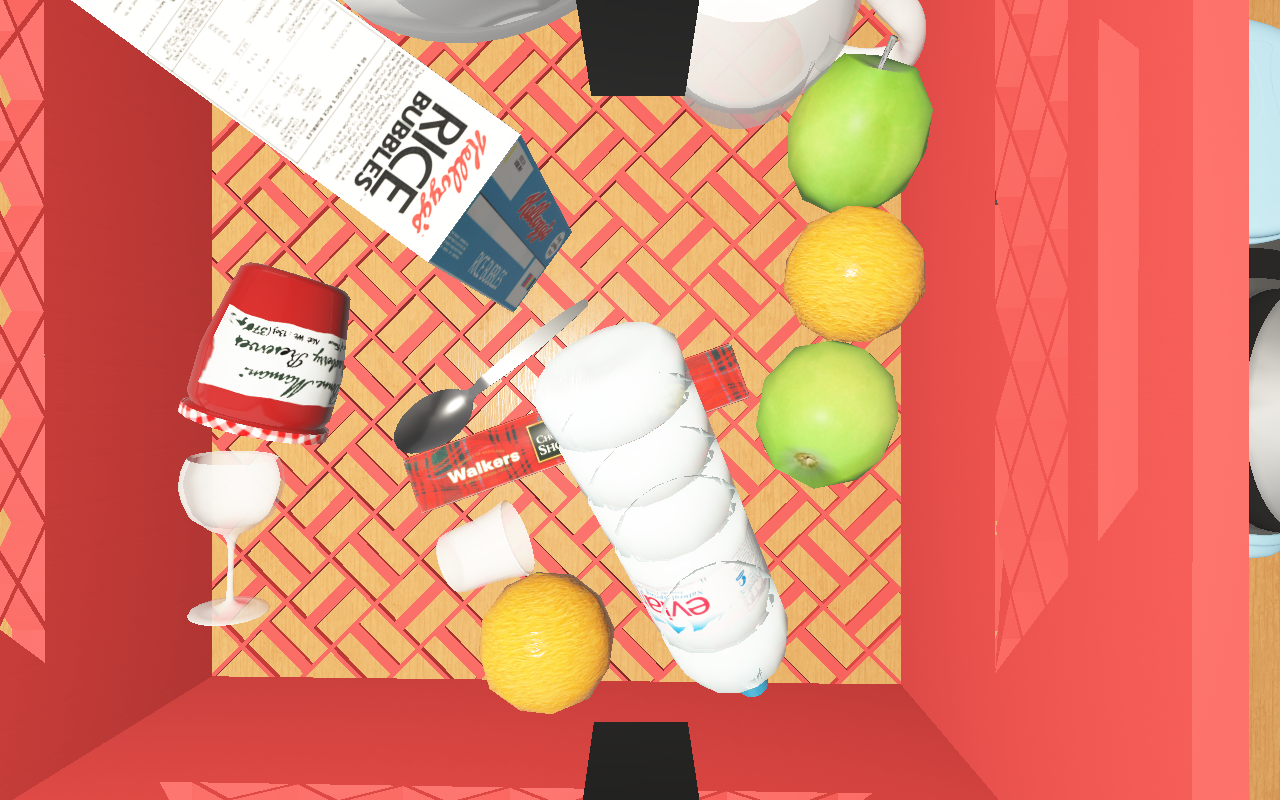
Objects in the scene:
carafe
apple
apple
orange
orange
wineglass
cereal box
biscuit box